Aerial crown-view tile of a tropical tree (Barro Colorado Island, Panama), acquired 20250616:
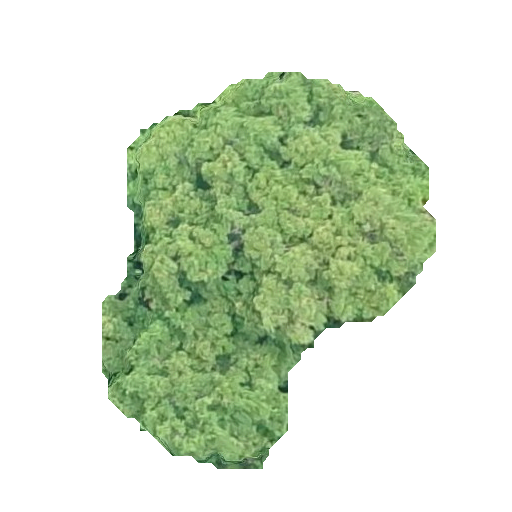
Species: Brosimum alicastrum
GBIF accepted scientific name: Brosimum alicastrum
Crown area: 128.678 m²